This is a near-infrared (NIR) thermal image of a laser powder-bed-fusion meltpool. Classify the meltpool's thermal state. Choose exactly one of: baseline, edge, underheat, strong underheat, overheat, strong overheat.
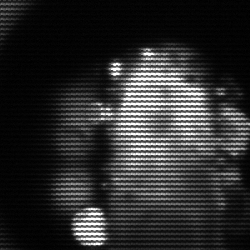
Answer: strong underheat